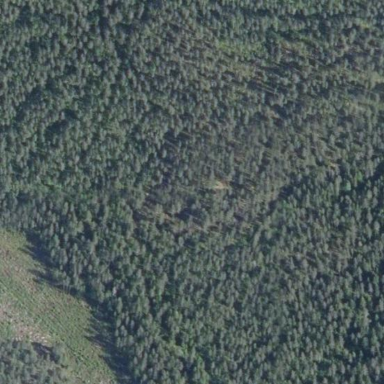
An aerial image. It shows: Woodland with needle-leaved trees.